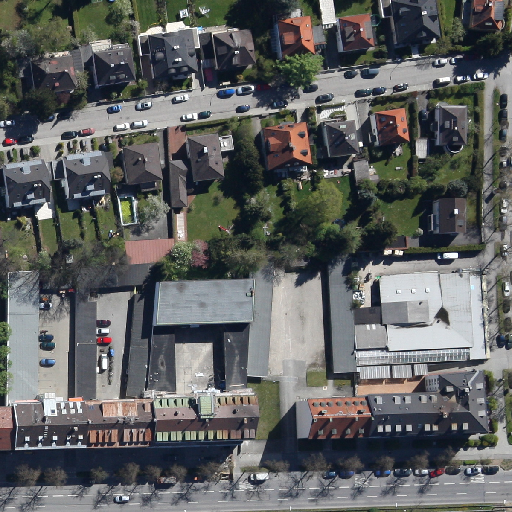
Referring expression: vehicle in the parking area